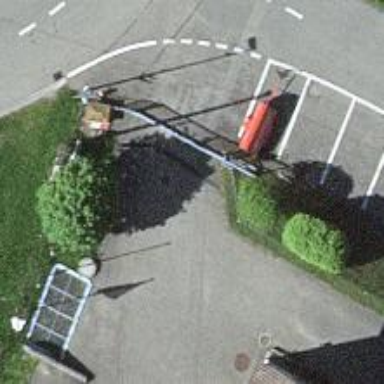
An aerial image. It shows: Gate.